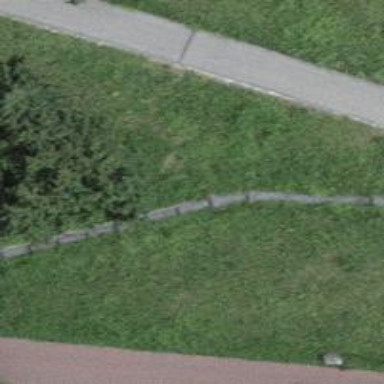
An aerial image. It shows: Steps with asphalt surface.